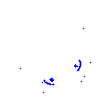
Particle: pion